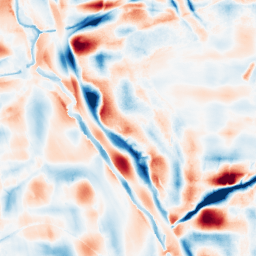
Category: wavelet
Decomposition family: wavelet_dwt
Decomposition parameters: wavelet: coif2
level: 5
Upsampling method: quintic
Upsampling parameters: scale: 2
Upsampling scale: 2